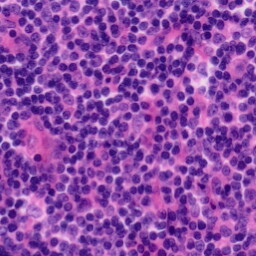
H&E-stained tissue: Tonsil